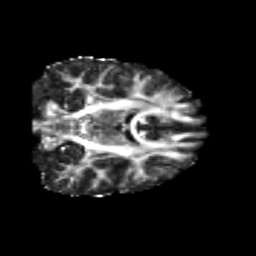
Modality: FA
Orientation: coronal
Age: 24
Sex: male
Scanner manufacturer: siemens
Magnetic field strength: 3 T
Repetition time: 3.5 s
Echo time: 0.125 s